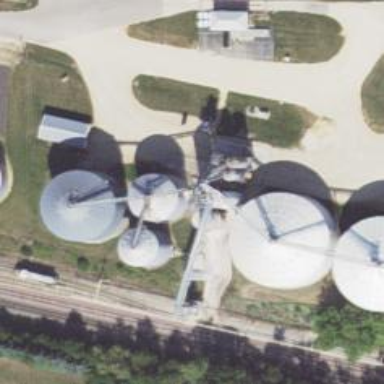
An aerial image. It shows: Silo.